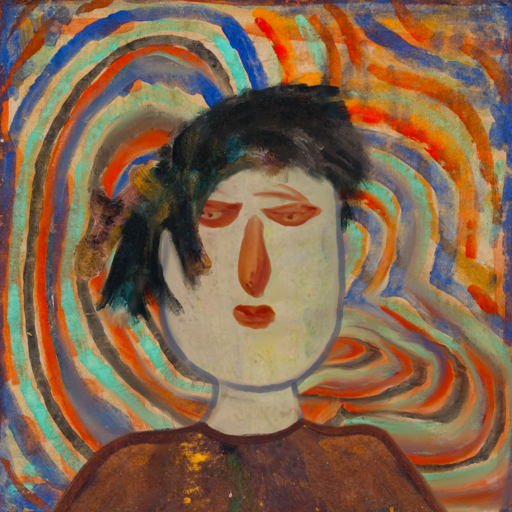
Background: Sisters, Head And Neck Front: Hill_Girl, Face Front: Pious_Lady, Bust: Comrade, Hair Front: Pipe, Head Accessory: Blank, Second Necklace: Blank, Necklace: Blank, Baby: Blank